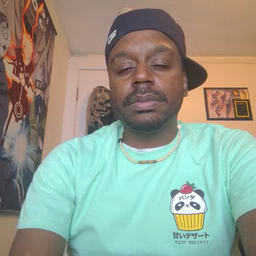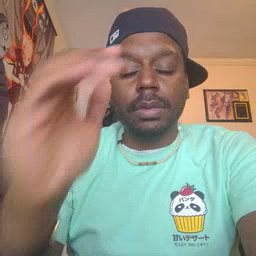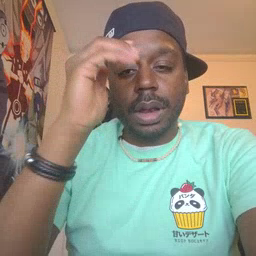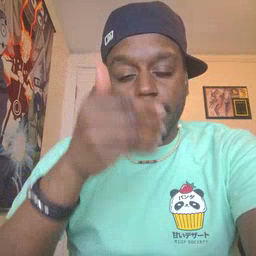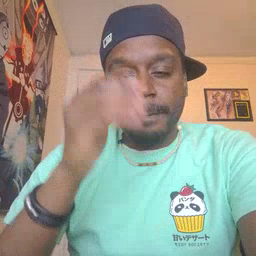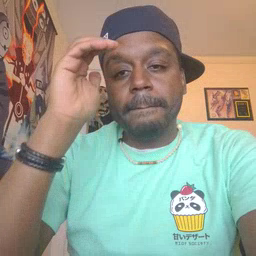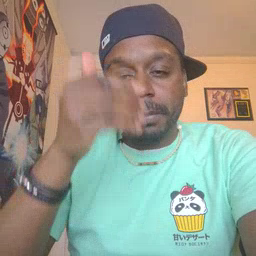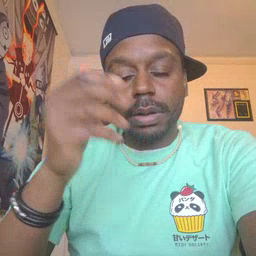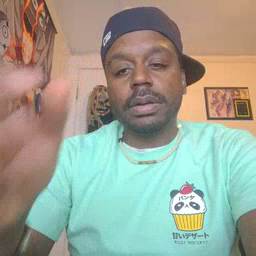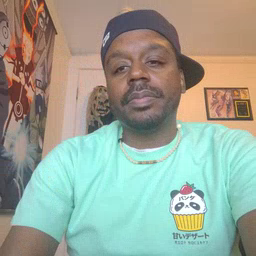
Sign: sleepy